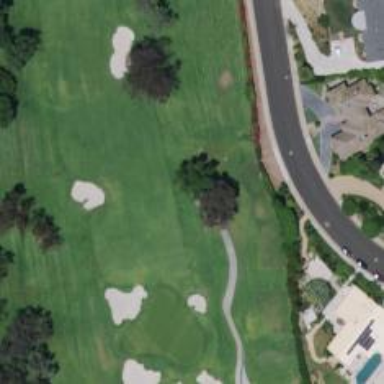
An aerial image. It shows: Golf hole.